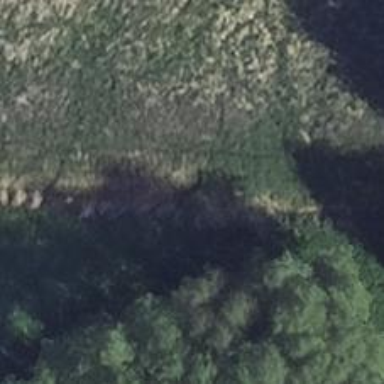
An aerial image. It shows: Path on bridge.